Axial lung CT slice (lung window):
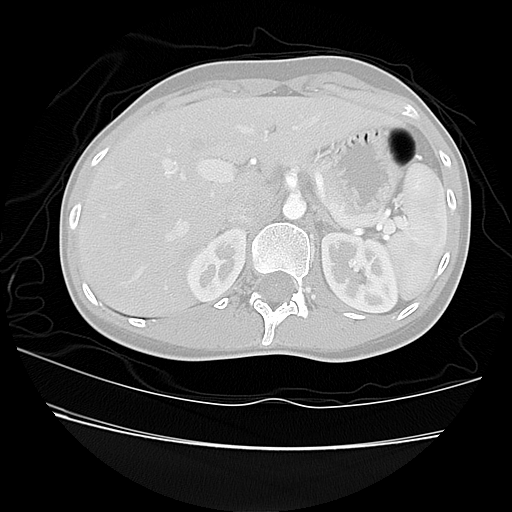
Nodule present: no